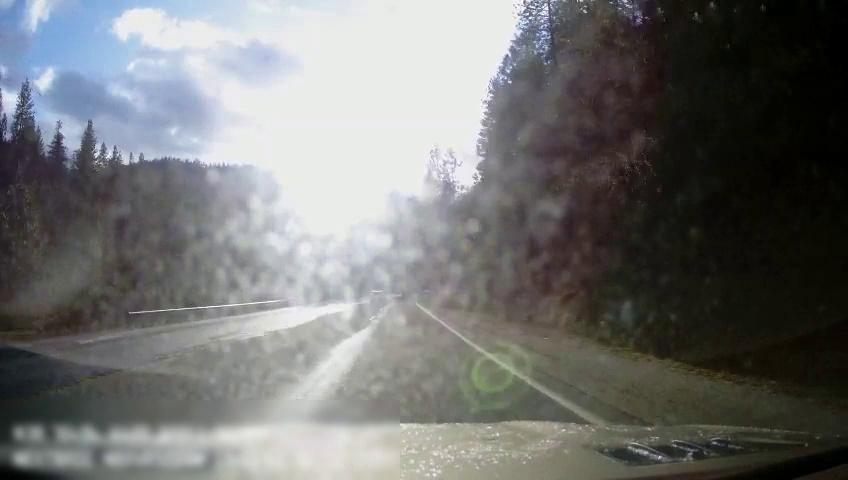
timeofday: Day
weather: Sunny
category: Drivable Space
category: Vehicles | SUV
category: Lanes | Current Lane
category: Lanes | Current Lane